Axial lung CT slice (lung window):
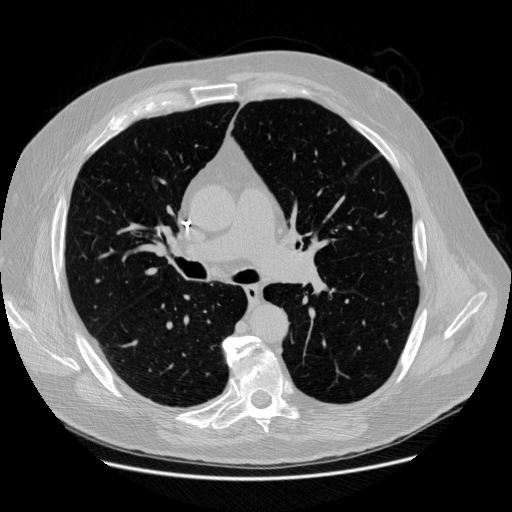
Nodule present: no